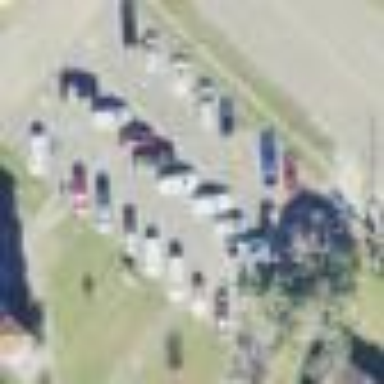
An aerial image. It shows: Parking area.